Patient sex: M
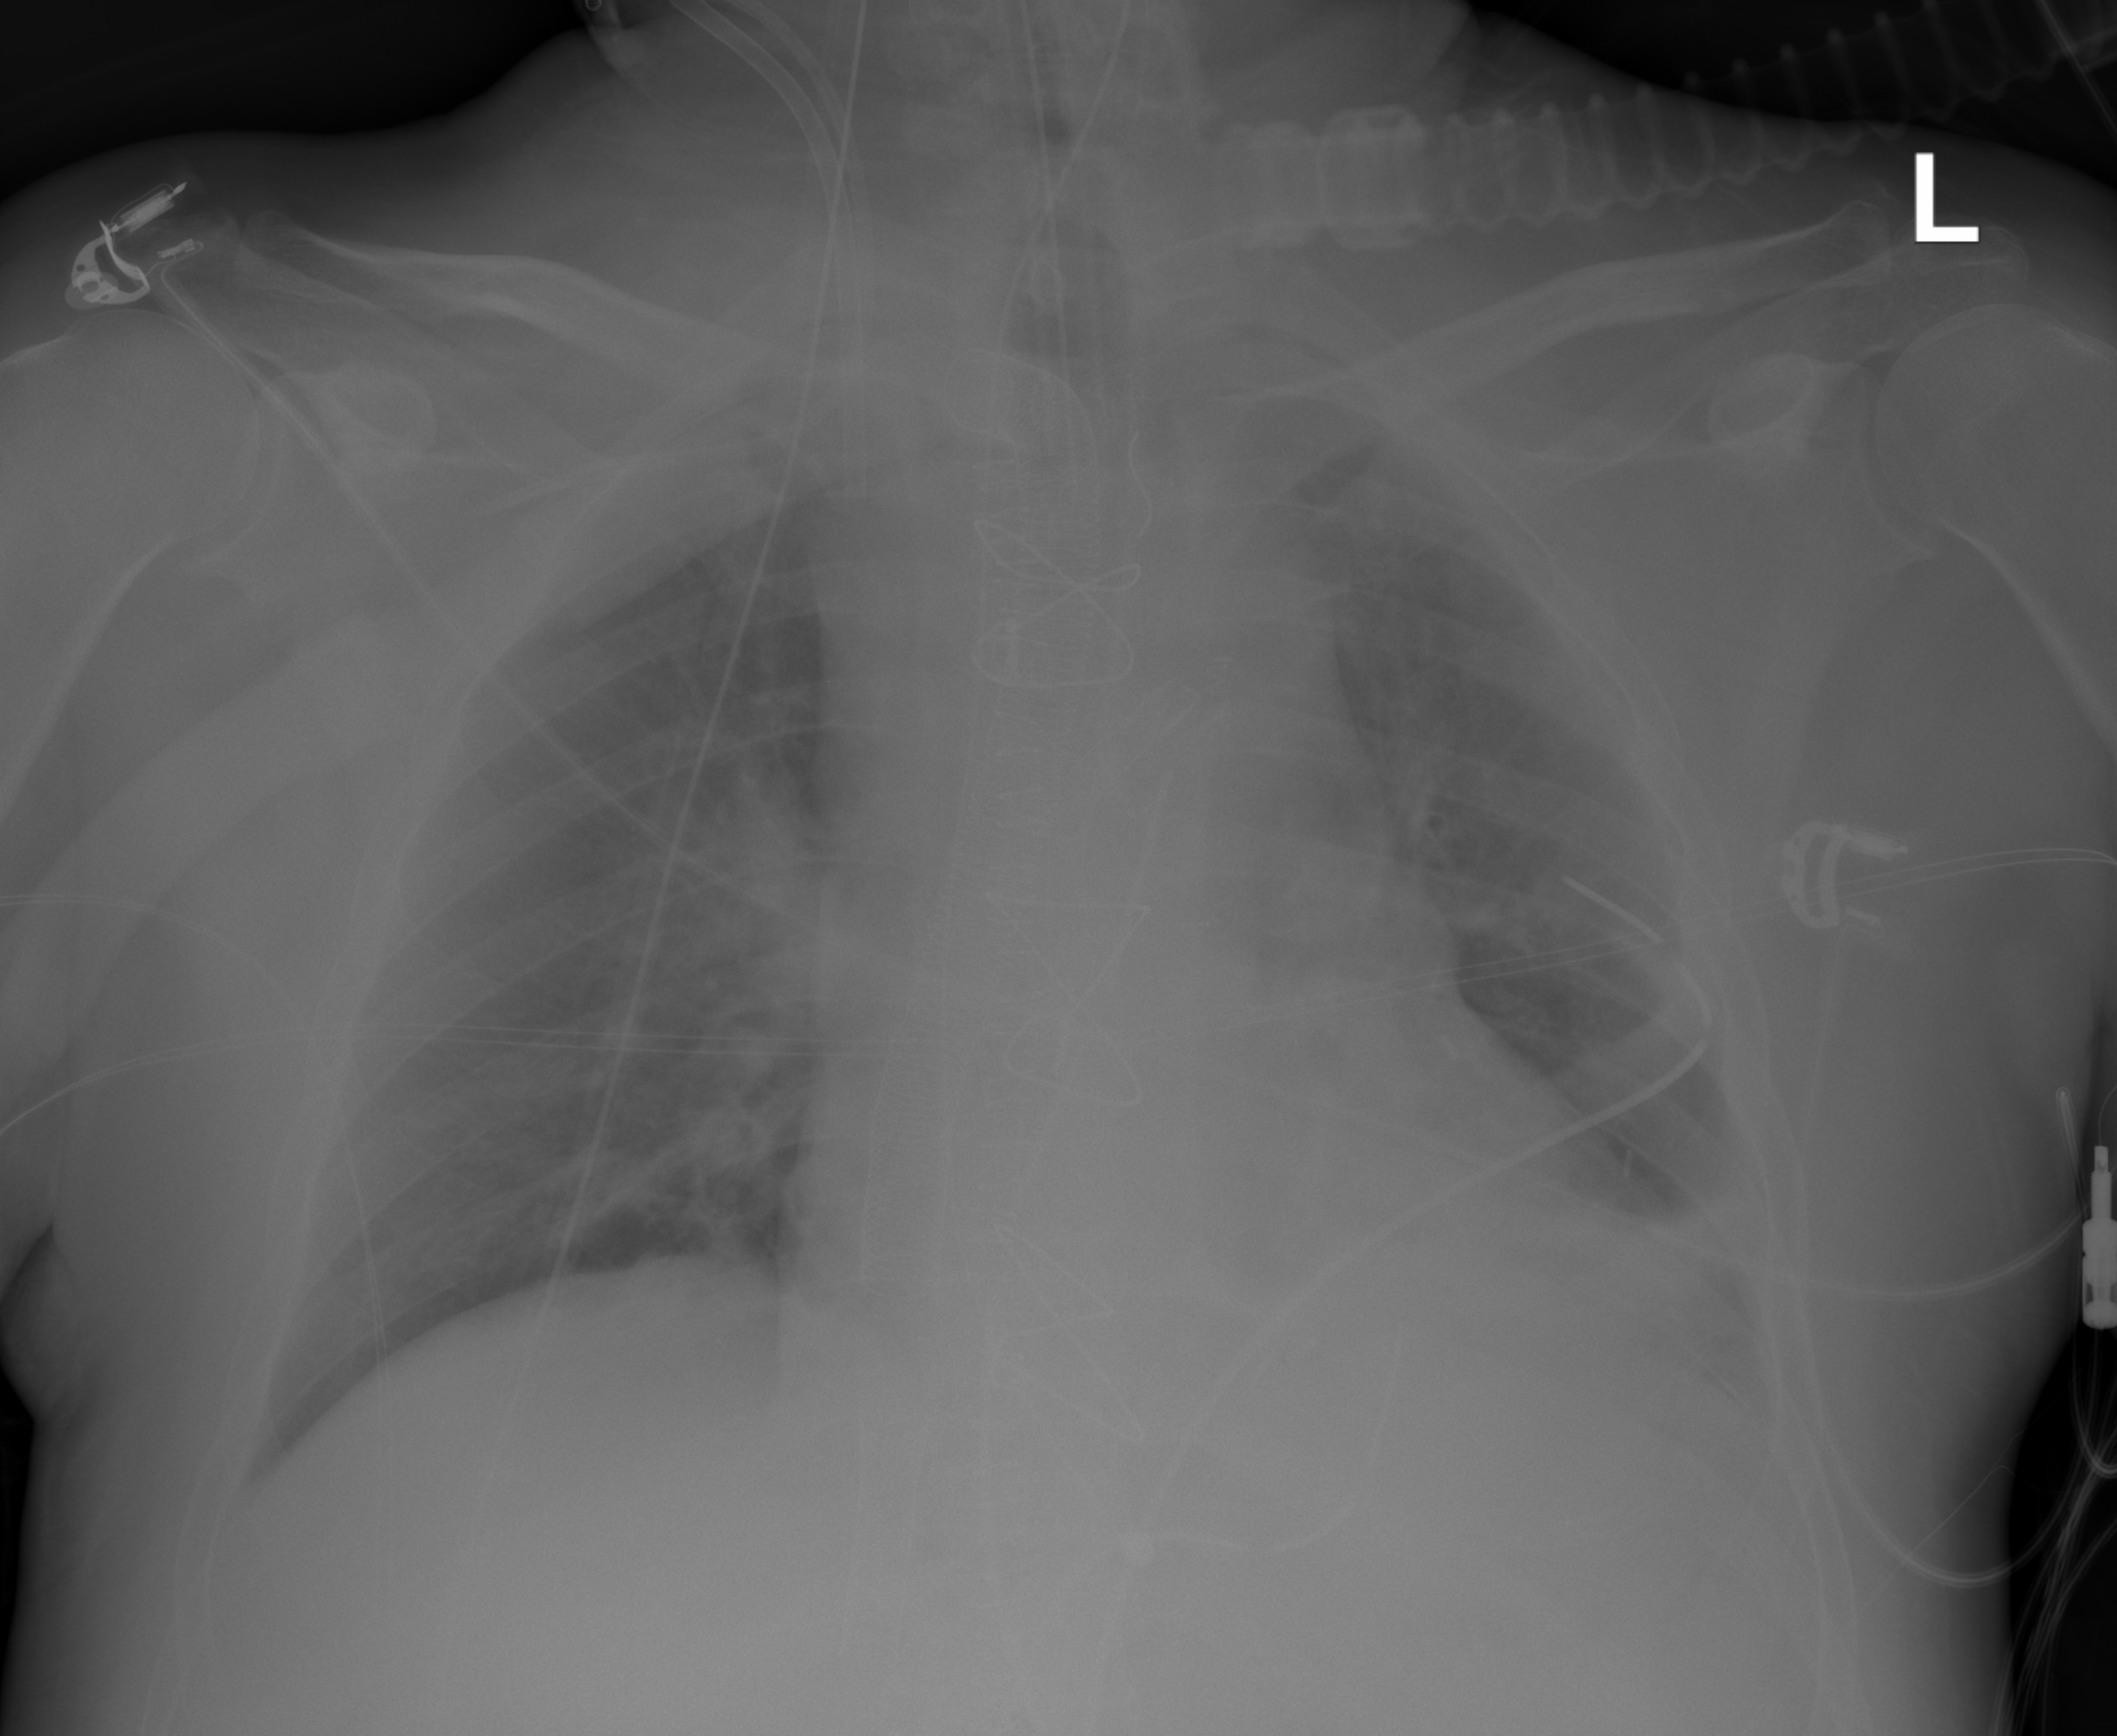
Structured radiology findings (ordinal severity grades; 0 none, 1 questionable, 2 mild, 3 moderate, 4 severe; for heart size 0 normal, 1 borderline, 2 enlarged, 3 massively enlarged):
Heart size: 2
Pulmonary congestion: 2
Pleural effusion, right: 1
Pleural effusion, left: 1
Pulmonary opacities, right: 2
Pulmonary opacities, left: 2
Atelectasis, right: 0
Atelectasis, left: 2